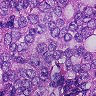
Metastatic tissue present: yes